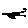
Label: bird